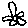
Label: flower